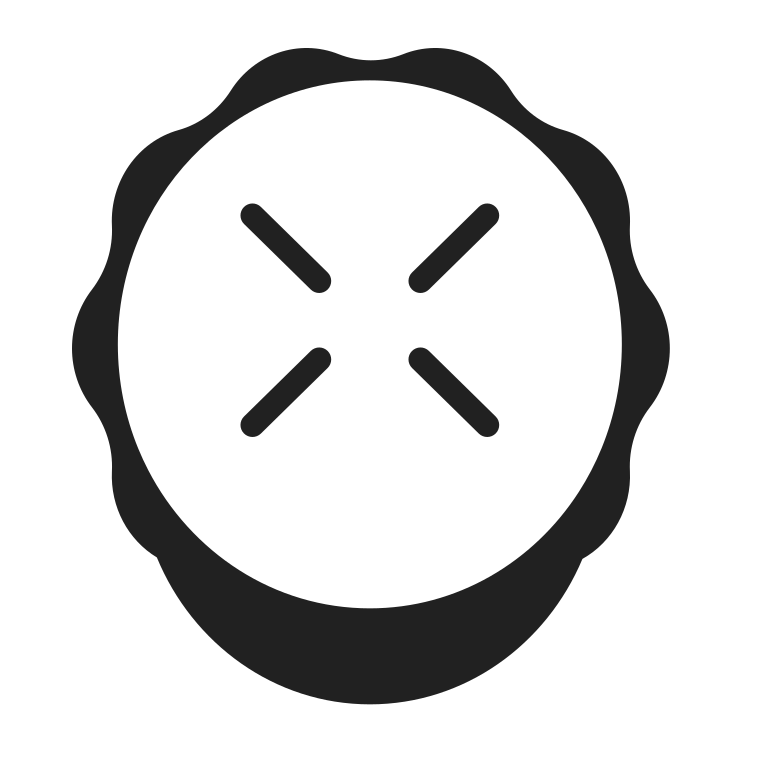
pie high contrast